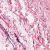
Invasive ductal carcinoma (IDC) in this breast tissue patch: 0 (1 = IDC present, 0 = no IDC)